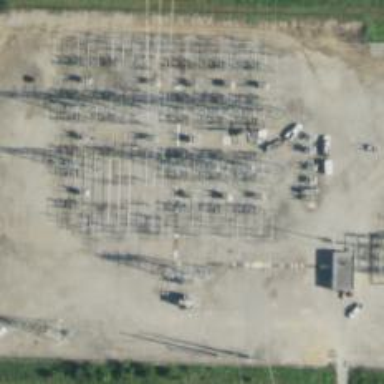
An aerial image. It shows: Switch for power supply.